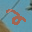
Label: 2